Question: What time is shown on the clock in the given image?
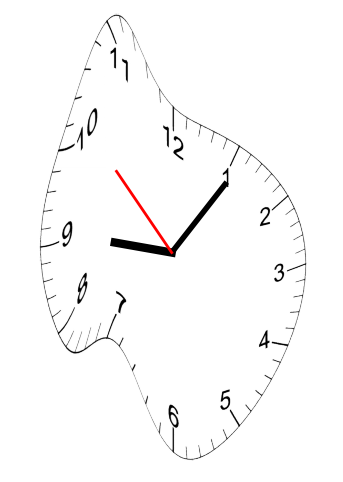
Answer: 09:05:52